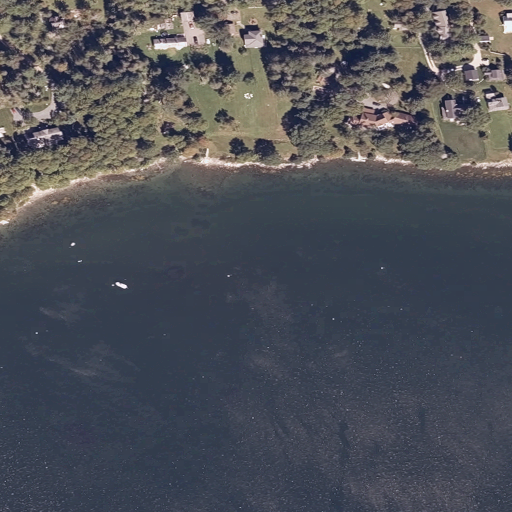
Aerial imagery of beach in Maine named Lamoine Beach containing open water, mixed forest, herbaceous wetlands, evergreen forest, low intensity development, open development, pasture, and medium intensity development